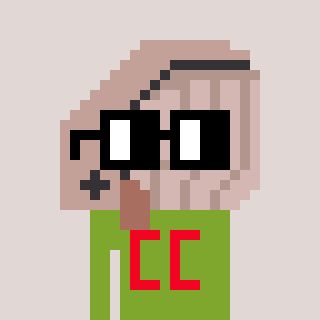
a pixel art character with square black glasses, a whale-shaped head and a slimegreen-colored body on a warm background